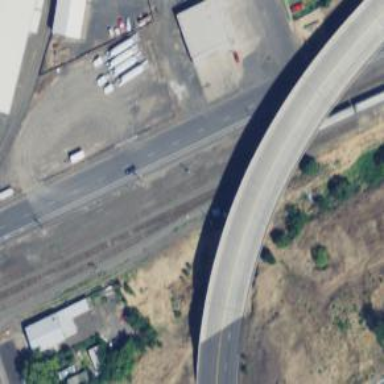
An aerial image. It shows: Viaduct bridge over secondary road.